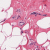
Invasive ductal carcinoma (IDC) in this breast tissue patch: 0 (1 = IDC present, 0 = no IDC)